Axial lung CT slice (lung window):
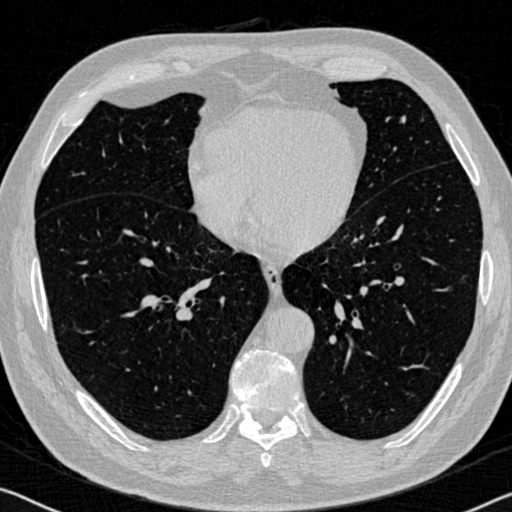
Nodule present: yes
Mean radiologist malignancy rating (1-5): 2